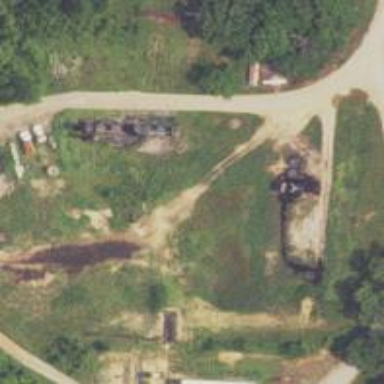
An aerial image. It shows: Storage tank that is man-made.